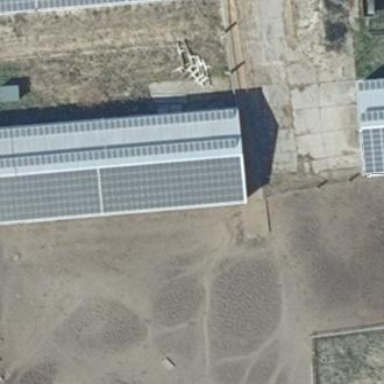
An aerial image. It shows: Solar photovoltaic panel generating electricity. It is small installation located on building.